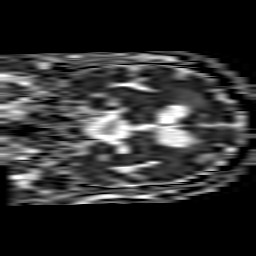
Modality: ADC
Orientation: coronal
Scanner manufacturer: philips
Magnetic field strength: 1.5 T
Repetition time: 4.767 s
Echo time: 0.07794 s